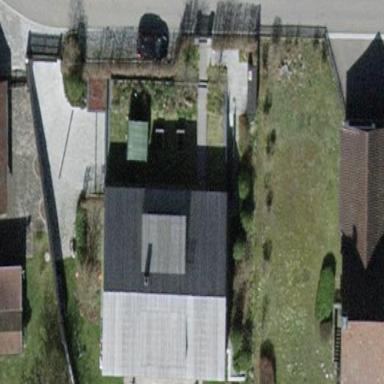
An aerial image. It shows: Garage.